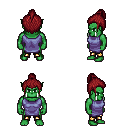
a pixel art fantasy rpg character, male body template, orc, green skin, chain tabard jacket, gold greaves, brunette short topknot hairstyle, four views (front, back, left, right), 2x2 character sprite sheet, small pixel art, hard edges, no anti-aliasing